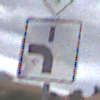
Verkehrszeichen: VerlaufVorfahrtsstrasse5
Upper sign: Vorfahrtsstrasse
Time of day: MorningAfternoon
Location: Outdoor (Suburban)
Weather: PartlyCloudy
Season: NotSpecified
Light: Natural